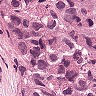
Metastatic tissue present: yes